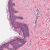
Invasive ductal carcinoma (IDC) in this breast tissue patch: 0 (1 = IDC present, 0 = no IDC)